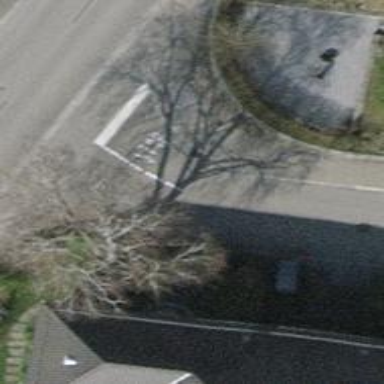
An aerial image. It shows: Traffic calming feature called choker.